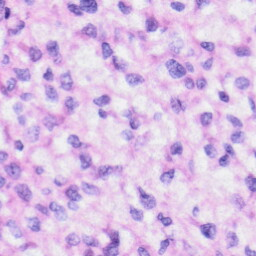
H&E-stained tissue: Liver